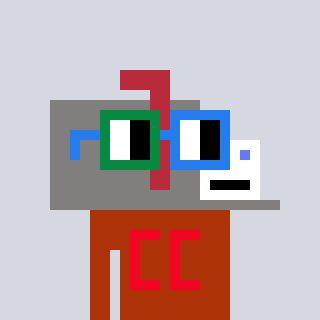
a pixel art character with square green and blue glasses, a mailbox-shaped head and a hotbrown-colored body on a cool background